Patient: sex F, age 70
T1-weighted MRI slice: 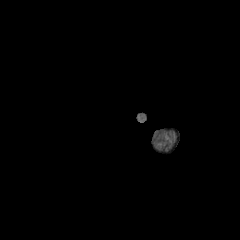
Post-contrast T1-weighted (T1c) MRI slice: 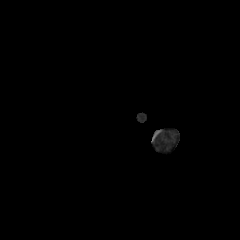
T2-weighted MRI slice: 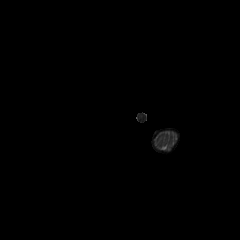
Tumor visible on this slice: no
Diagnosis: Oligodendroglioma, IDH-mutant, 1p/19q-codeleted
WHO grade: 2